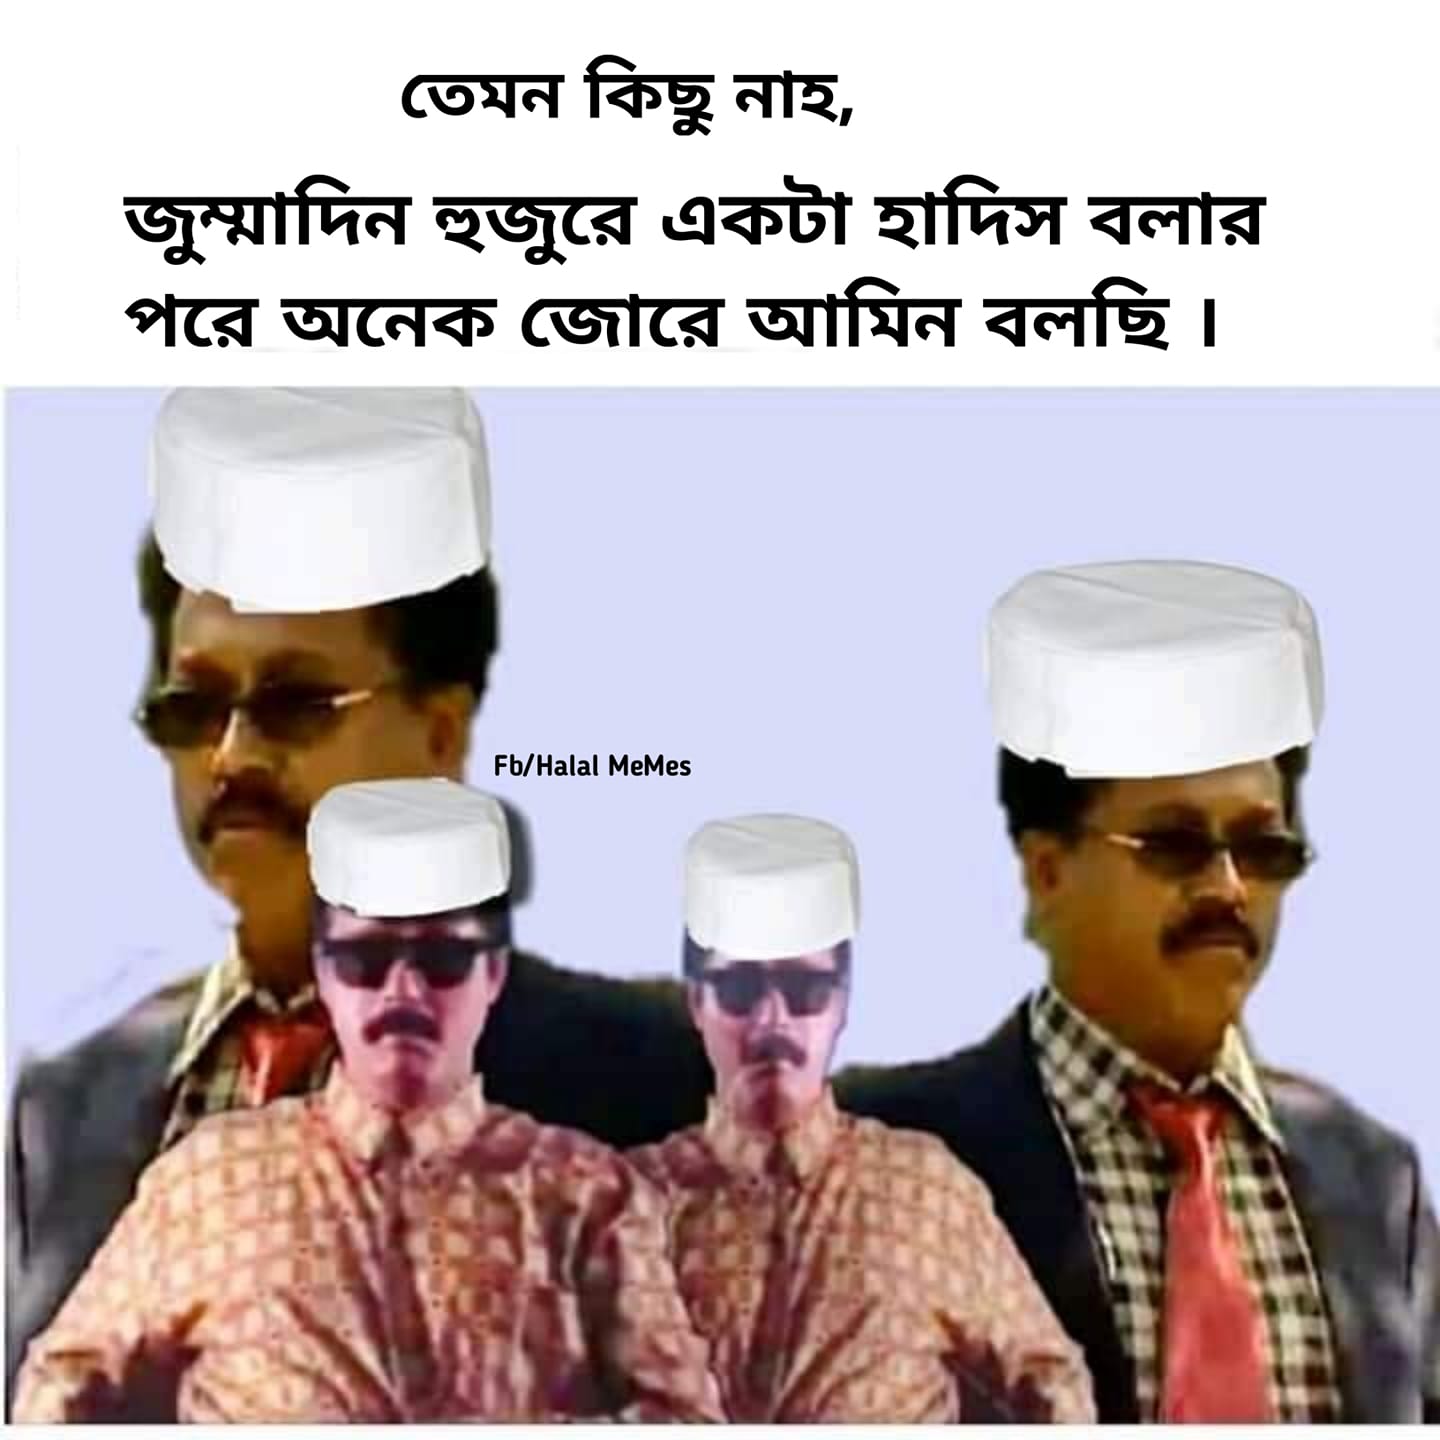
Caption: তেমন কিছু নাহ, জুম্মাদিনে হুজুরে একটা হাদিস বলার পর অনেক জোরে আমিন বলছি ।
Label: non-hate